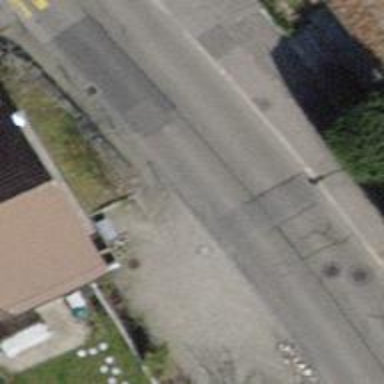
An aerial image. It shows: Asphalt road classified as tertiary.